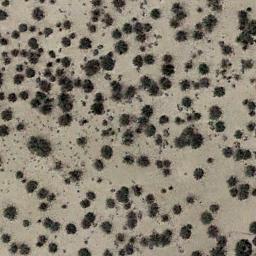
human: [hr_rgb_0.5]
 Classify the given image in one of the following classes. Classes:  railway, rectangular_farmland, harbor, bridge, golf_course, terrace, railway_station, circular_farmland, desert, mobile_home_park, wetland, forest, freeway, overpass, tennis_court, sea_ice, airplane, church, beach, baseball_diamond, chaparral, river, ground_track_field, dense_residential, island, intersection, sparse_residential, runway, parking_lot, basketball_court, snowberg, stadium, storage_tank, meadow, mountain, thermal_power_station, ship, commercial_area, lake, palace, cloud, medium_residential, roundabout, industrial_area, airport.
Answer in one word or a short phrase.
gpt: chaparral